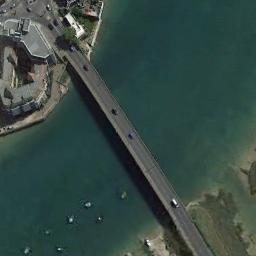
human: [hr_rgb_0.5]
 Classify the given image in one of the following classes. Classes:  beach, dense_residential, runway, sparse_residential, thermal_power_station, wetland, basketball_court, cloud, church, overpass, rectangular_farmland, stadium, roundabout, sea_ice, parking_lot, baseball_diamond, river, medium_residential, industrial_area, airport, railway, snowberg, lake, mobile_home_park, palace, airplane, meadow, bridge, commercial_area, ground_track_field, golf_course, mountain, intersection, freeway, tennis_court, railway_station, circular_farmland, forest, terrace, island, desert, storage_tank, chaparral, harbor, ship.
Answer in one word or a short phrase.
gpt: bridge